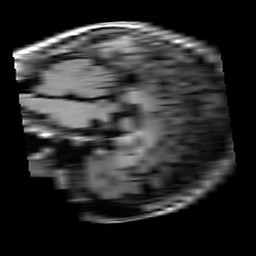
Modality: T1w
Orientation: sagittal
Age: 36
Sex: female
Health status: healthy
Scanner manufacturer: siemens
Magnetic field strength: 3 T
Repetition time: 4.1 s
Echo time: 0.0085 s